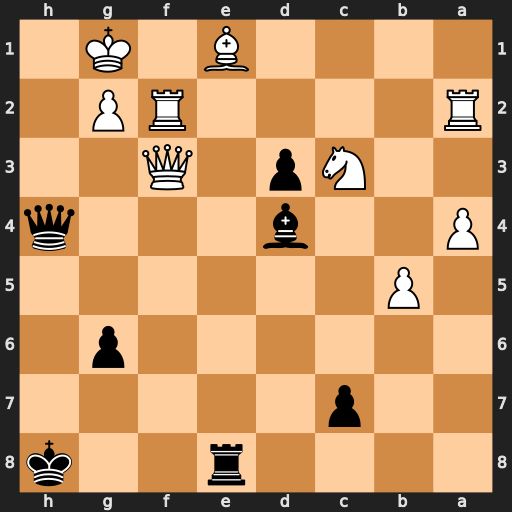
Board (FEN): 4r2k/2p5/6p1/1P6/P2b3q/2Np1Q2/R4RP1/4B1K1
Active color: b
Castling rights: -
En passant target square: -
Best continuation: Rxe1#